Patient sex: F
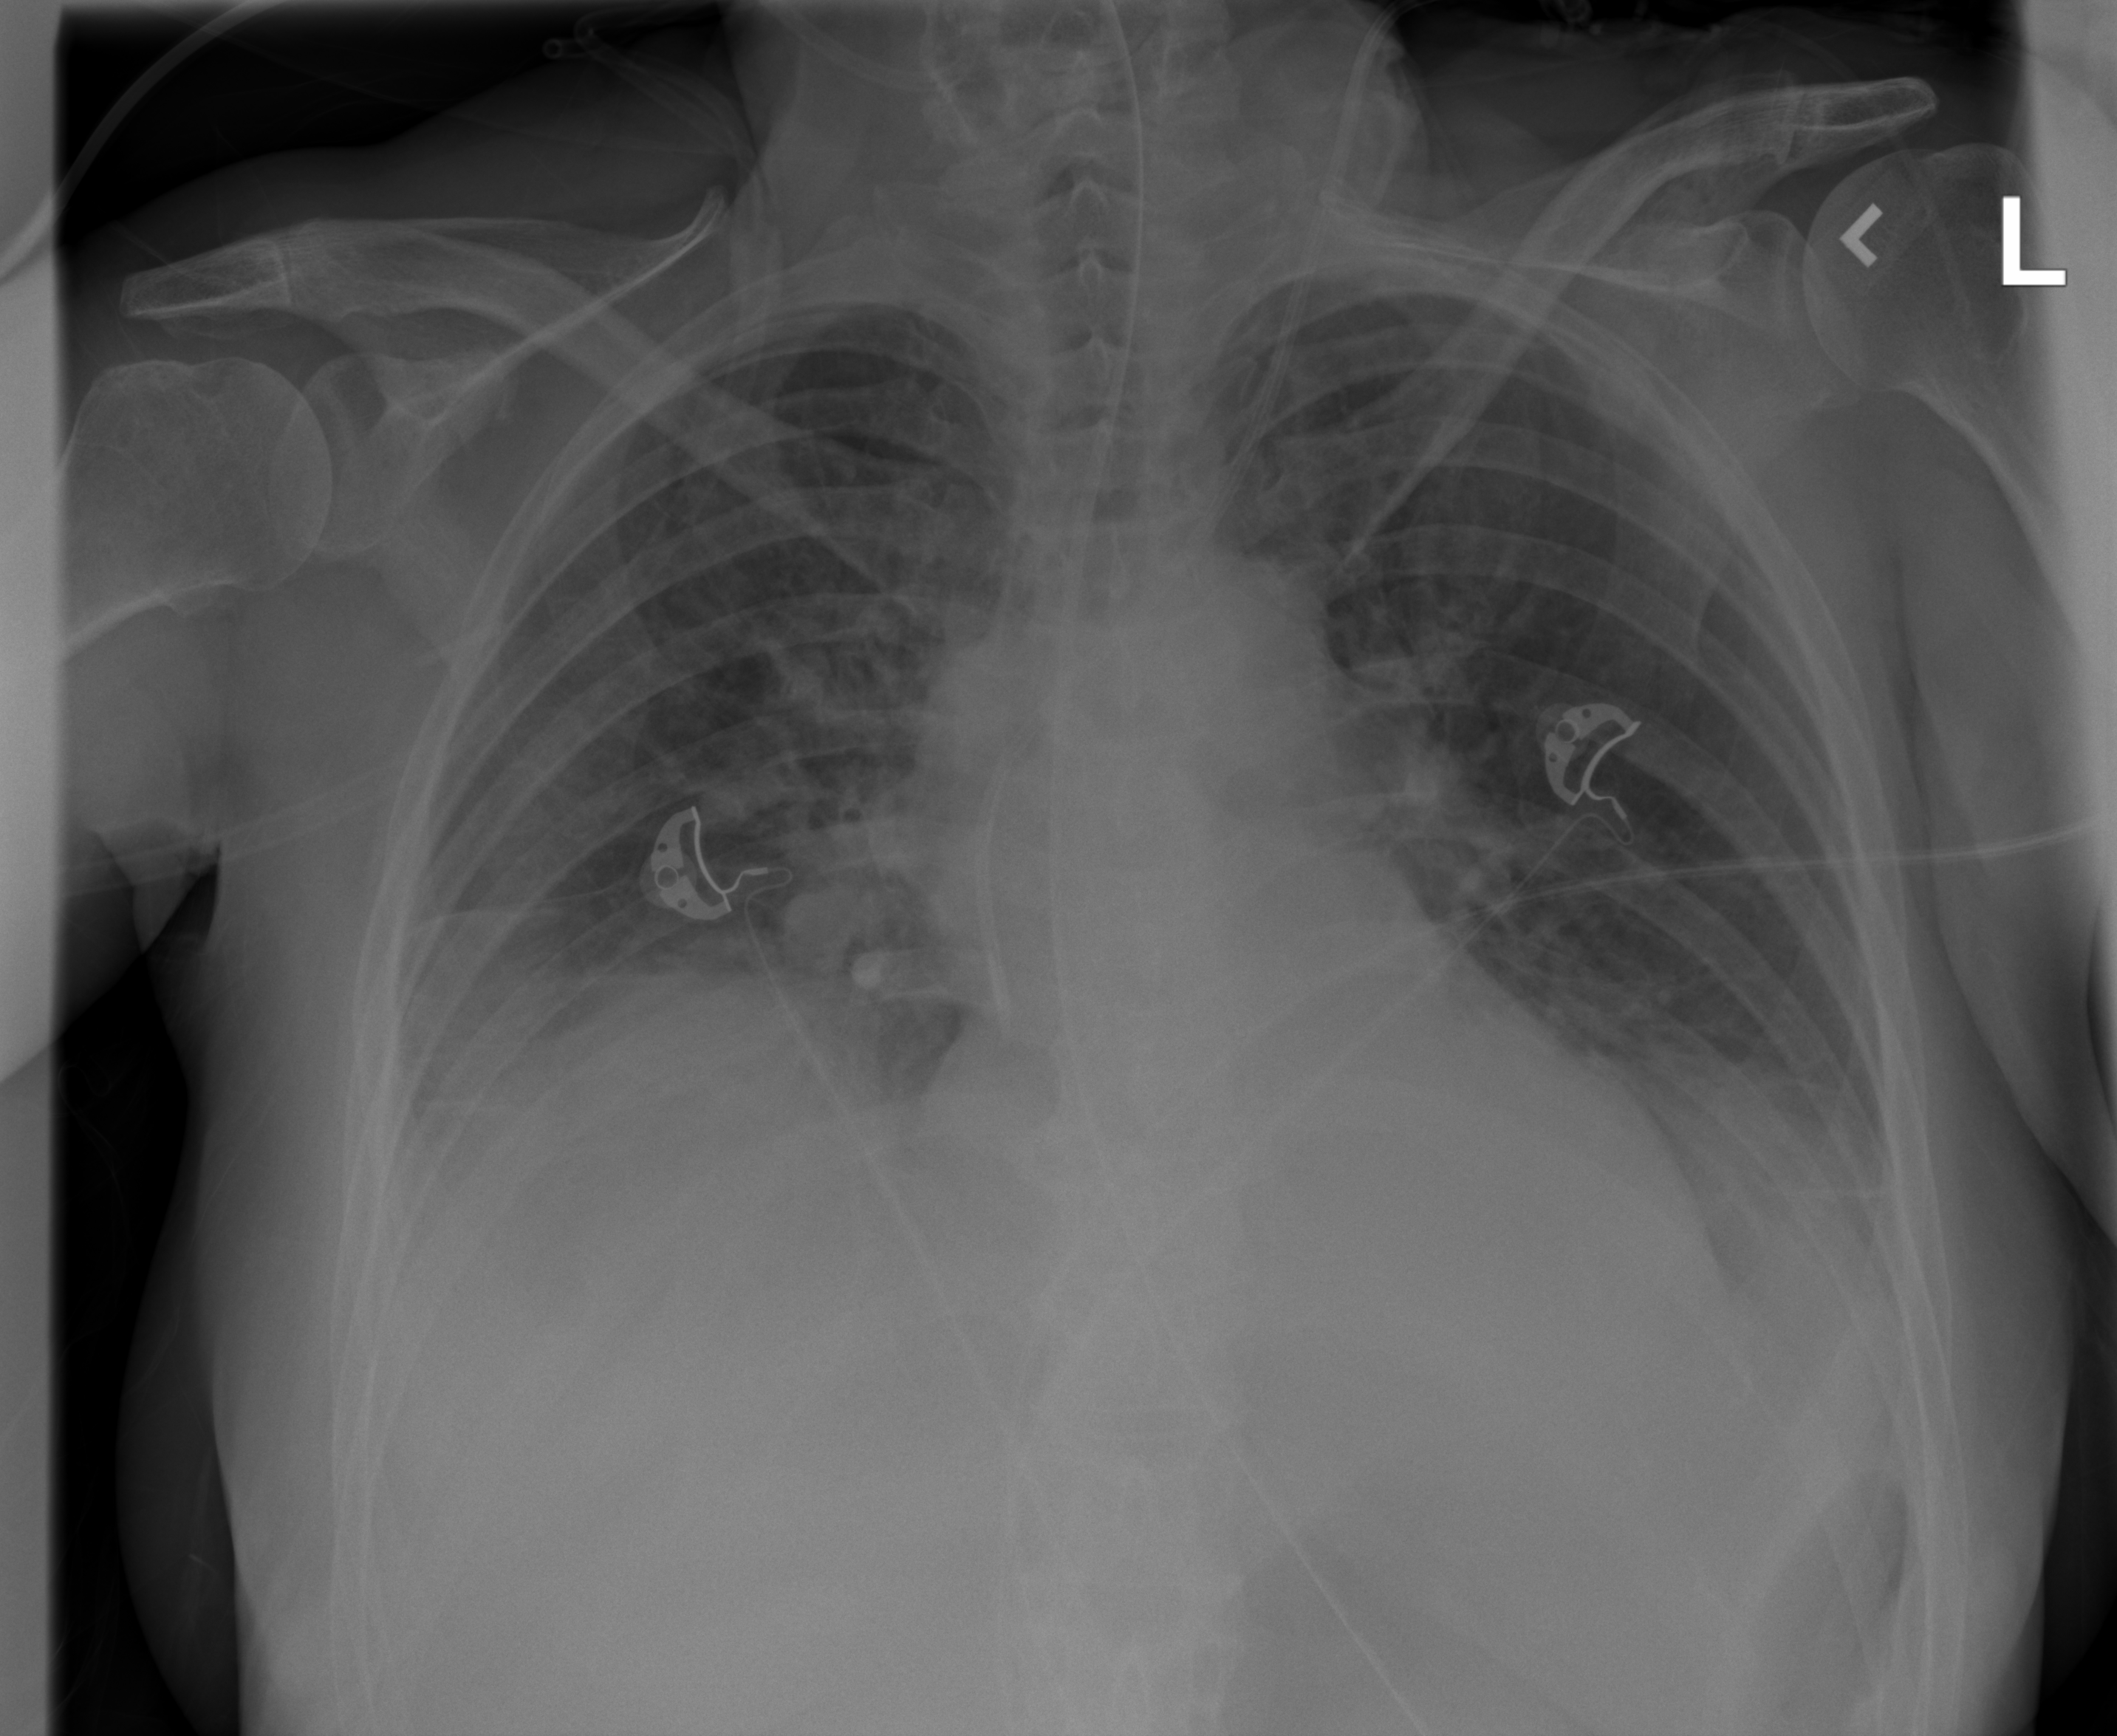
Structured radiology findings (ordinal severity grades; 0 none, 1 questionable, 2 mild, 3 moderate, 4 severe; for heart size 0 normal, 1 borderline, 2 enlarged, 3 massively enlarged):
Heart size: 2
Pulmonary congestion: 2
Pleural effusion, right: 2
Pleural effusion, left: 2
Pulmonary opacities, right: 2
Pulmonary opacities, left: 0
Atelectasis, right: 2
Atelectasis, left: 2